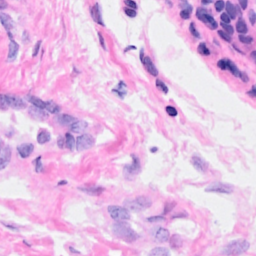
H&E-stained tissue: Breast